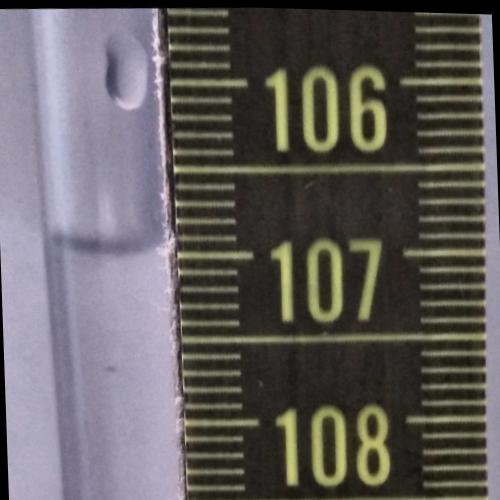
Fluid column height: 107.0 cm